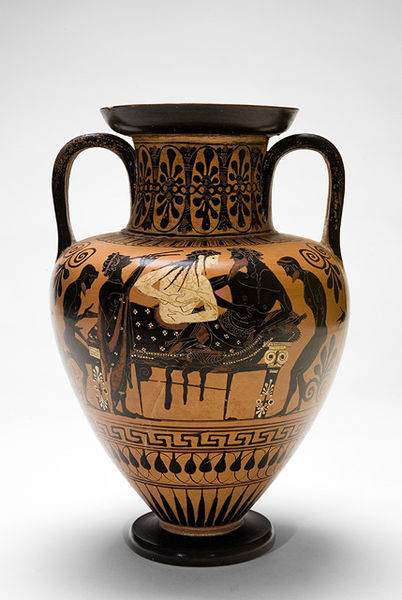
Titel: Black-Figure Amphora
Künstler: Medea Group
Standort: Amherst (Massachusetts, USA)
Institution: Mead Art Museum, Amherst College
Schlagwörter: mann, weiß, frau, männer, schwarz, musik, henkel, vase, beige, people, black, gold, pattern, brown, diwan, gods, greek, griechisch, griechenland, color, ink, god, round, drink, schalmei, container, greece, handles, handle